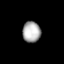
Tissue: lung
Cell type: Myeloid cells
Senescence score: 0.6149
Nuclear area (px): 371
Mean DAPI intensity: 171.995